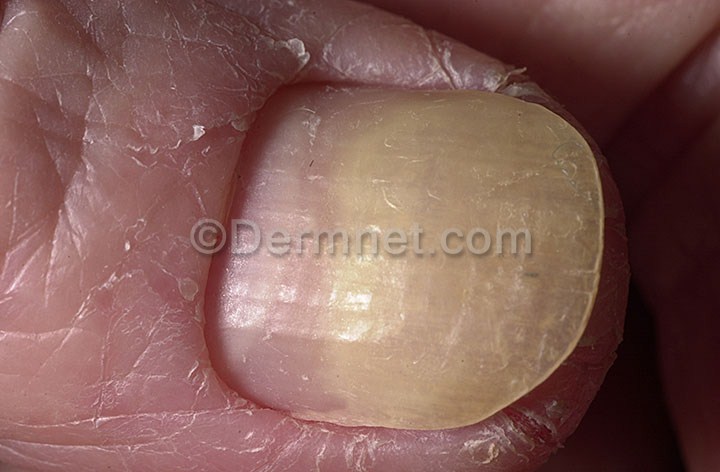
Disease: Nail Fungus and other Nail Disease